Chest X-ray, PA view. Patient: 34 years old, sex M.
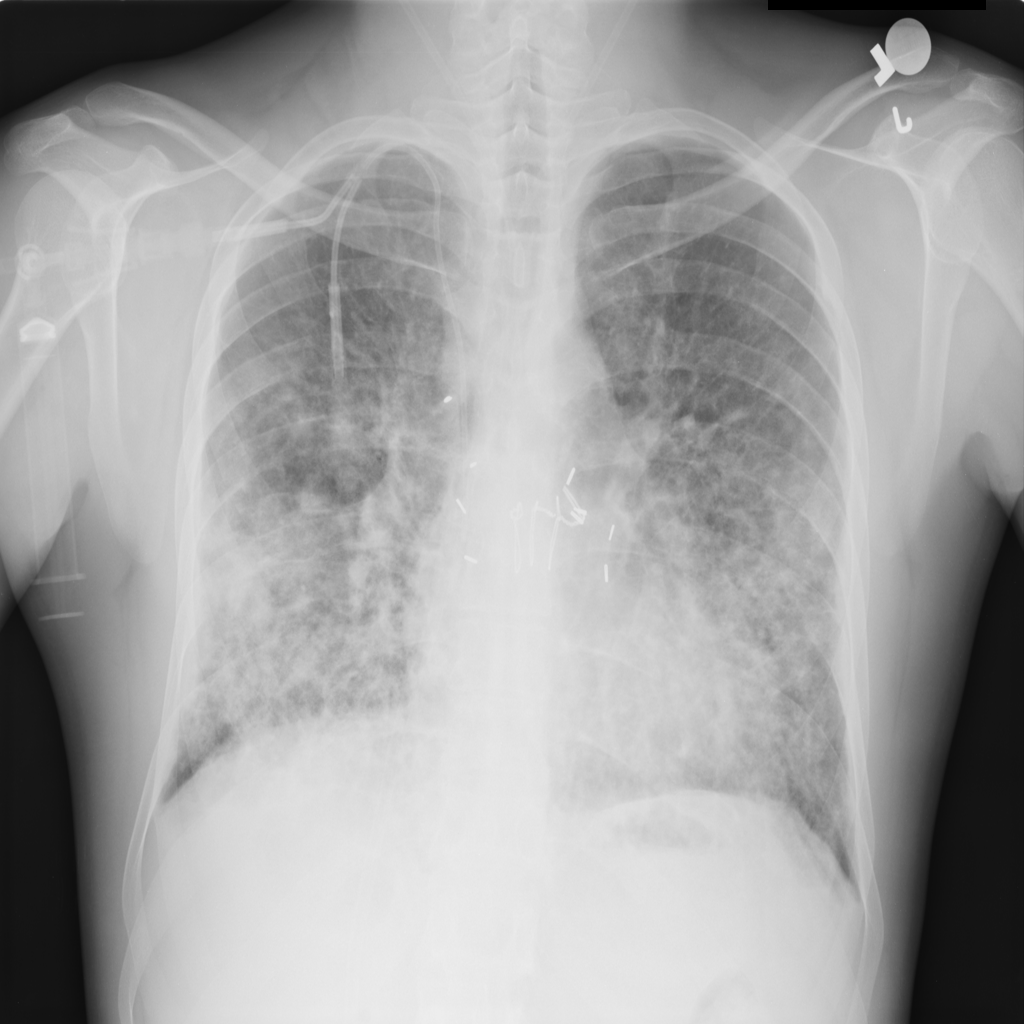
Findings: No Finding